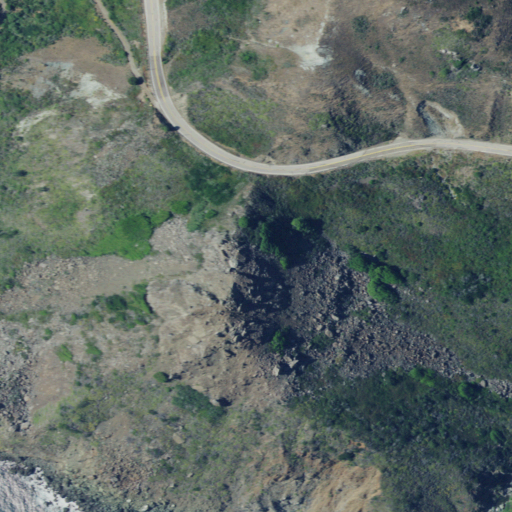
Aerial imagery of mountain in California named Salmon Cone containing shrub, low intensity development, open development, evergreen forest, open water, mixed forest, and medium intensity development